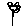
Label: flower